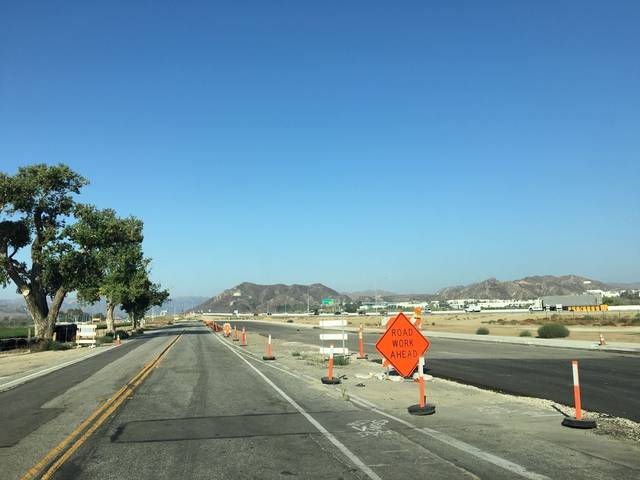
Region: Mexico
Coordinates: 34.439, -118.611